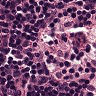
Metastatic tissue present: no